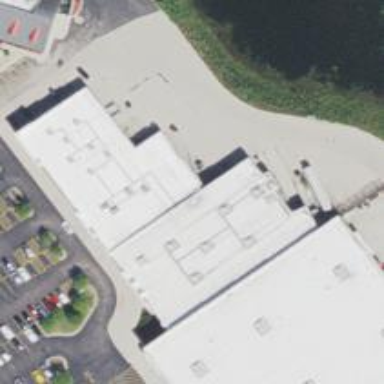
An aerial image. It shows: Retail building with fitness center on the leisure land.